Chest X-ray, AP view. Patient: 44 years old, sex F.
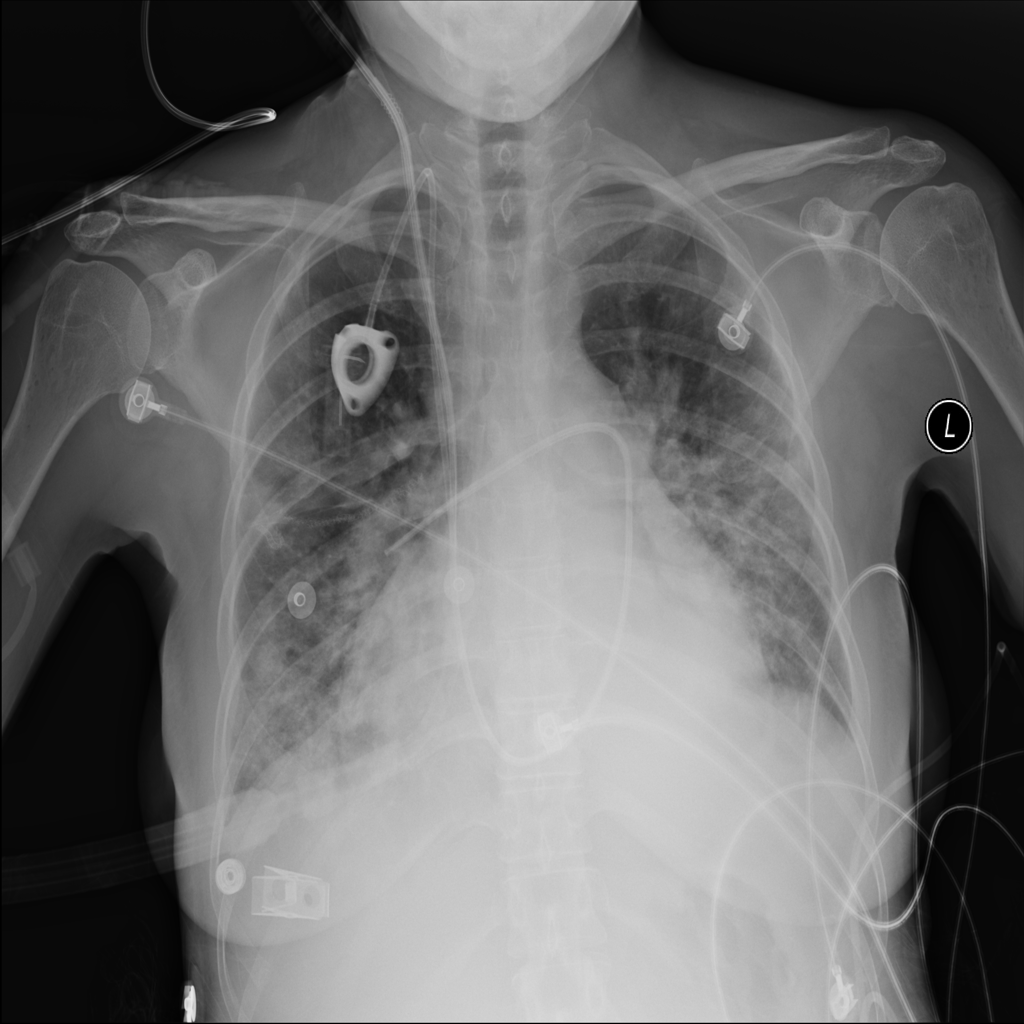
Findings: No Finding